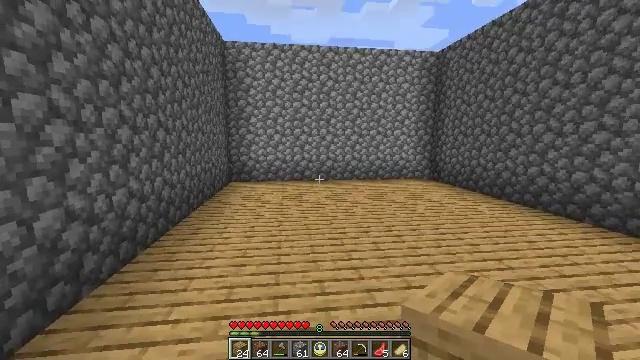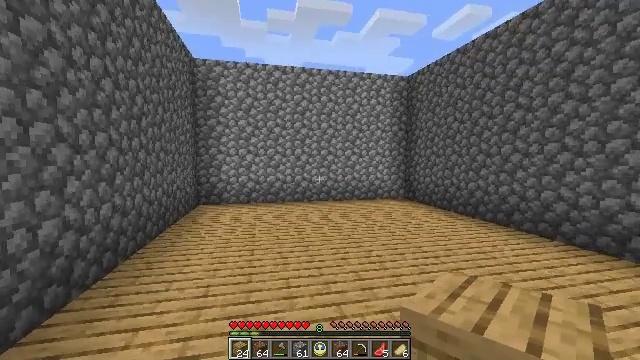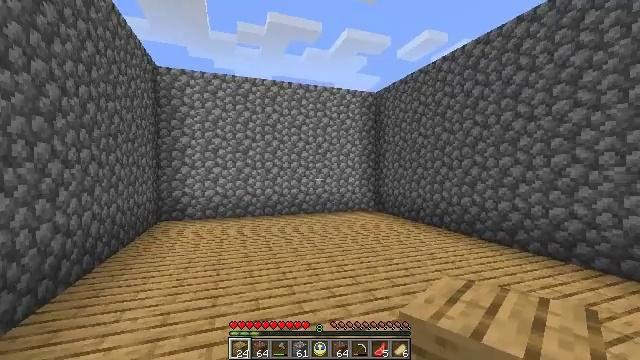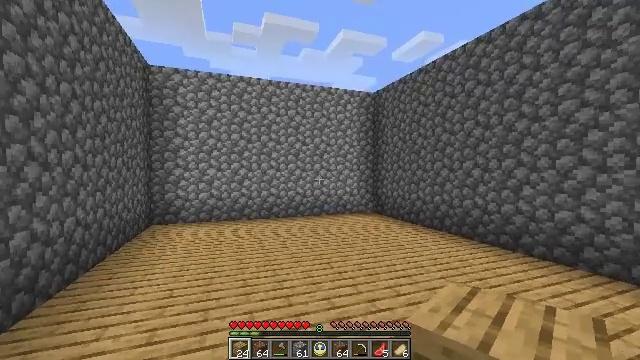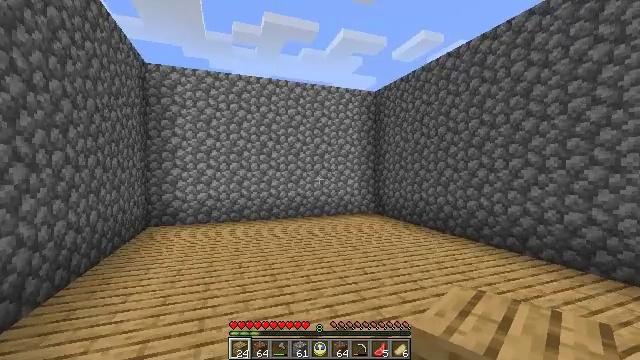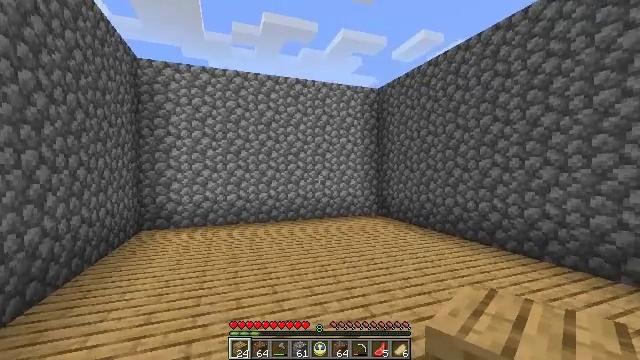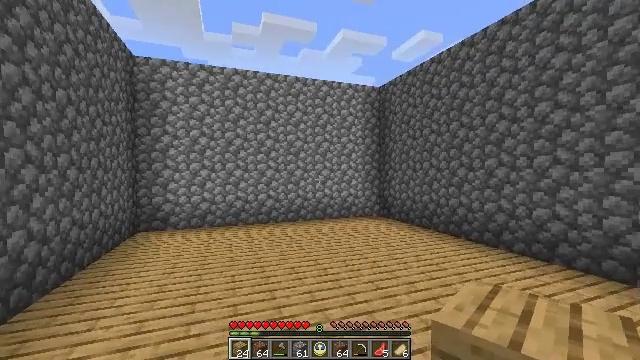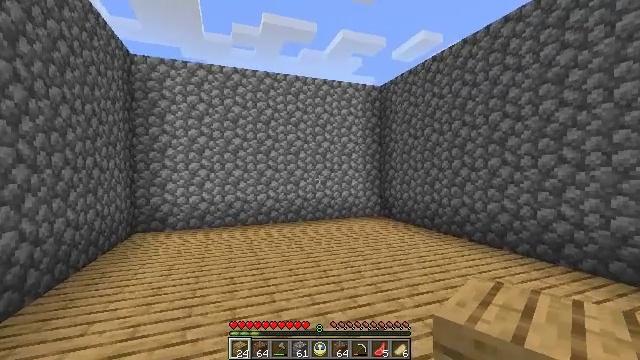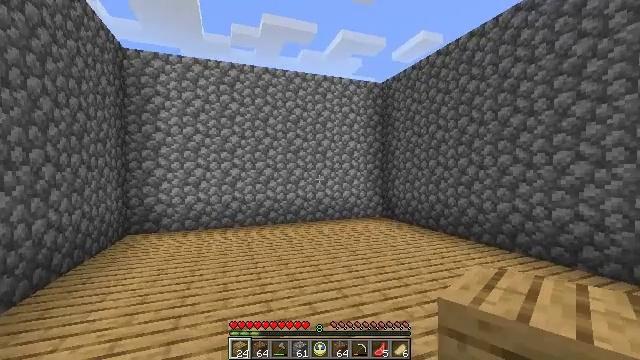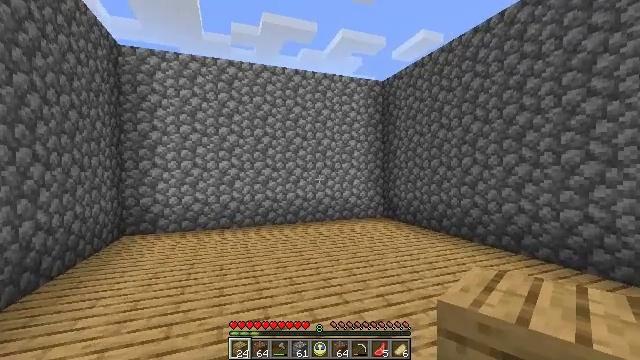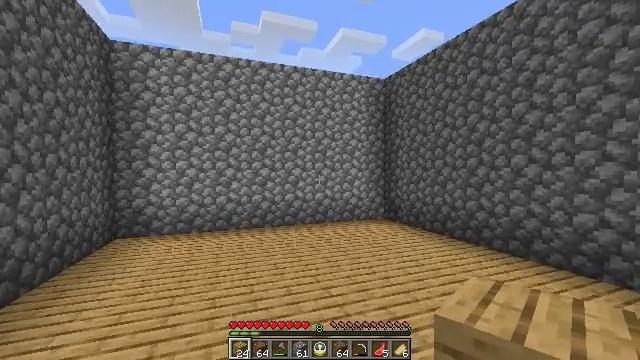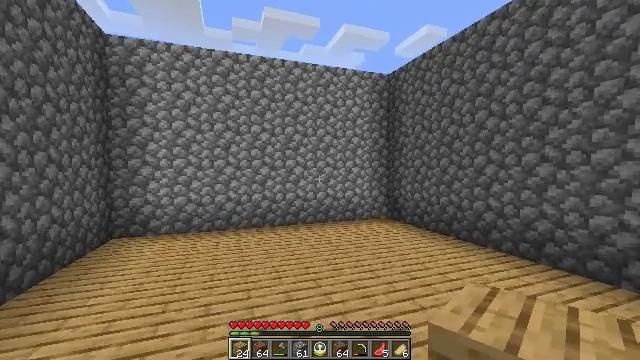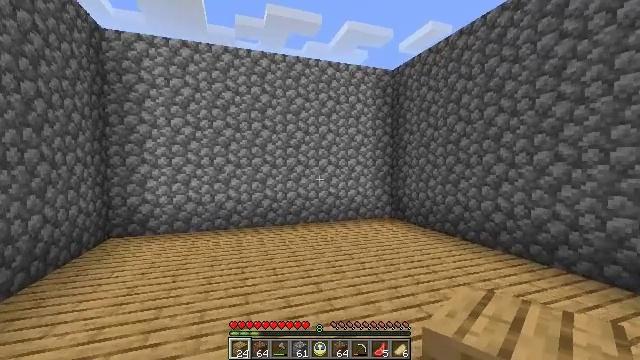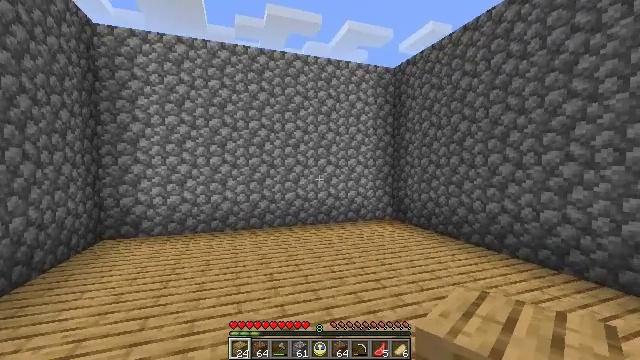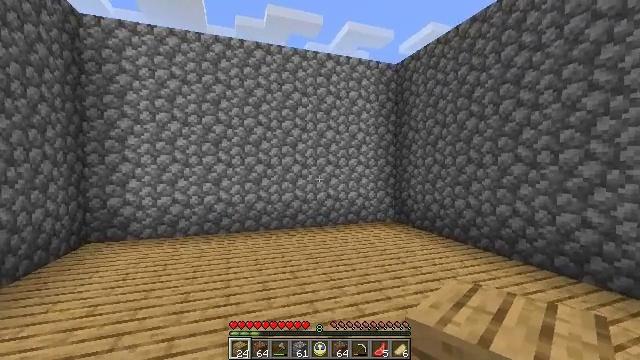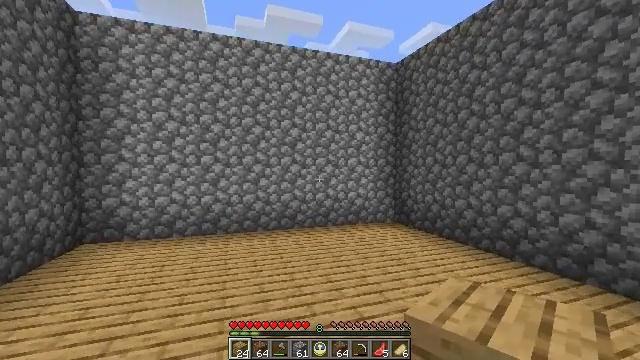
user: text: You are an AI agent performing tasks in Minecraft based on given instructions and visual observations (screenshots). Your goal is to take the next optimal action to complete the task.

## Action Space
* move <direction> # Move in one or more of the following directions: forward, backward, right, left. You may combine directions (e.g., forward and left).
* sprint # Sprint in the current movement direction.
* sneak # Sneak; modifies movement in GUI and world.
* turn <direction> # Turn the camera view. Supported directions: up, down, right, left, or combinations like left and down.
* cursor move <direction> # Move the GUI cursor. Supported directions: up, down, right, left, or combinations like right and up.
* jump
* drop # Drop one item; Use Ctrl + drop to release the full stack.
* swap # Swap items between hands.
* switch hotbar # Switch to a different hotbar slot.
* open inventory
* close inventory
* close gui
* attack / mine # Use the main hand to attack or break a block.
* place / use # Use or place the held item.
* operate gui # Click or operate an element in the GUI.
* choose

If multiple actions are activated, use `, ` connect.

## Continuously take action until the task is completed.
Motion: motion action
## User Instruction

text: Harvest the spruce door from its frame.
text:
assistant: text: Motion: move forward, turn right and up
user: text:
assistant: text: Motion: move forward, turn right and up
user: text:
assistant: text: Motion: move forward
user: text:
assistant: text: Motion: move forward
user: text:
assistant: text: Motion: move forward
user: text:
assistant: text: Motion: move forward
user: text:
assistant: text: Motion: move forward
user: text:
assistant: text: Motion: move forward
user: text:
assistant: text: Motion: move forward
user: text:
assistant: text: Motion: move forward
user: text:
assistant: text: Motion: move forward
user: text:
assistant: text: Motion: move forward
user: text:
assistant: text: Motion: move forward
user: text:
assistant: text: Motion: move forward
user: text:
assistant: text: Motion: move forward and move right
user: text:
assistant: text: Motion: move forward and move right
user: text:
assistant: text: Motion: move forward and move right, turn left
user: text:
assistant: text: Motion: move forward and move right, turn left
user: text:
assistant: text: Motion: move forward and move right, turn left
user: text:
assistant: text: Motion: move forward, turn left
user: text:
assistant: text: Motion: move forward, turn left
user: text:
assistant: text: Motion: move forward, turn left
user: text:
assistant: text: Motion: move forward, turn left
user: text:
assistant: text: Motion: move forward
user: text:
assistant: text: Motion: move forward
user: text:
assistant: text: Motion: move forward
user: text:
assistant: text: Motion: move forward
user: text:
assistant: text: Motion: move forward
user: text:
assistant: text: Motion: move forward
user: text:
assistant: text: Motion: turn right and down